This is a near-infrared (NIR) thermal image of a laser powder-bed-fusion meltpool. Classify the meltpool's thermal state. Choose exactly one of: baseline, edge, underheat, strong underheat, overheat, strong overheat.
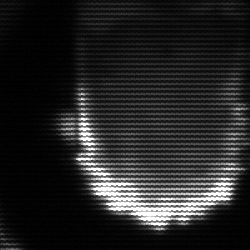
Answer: baseline